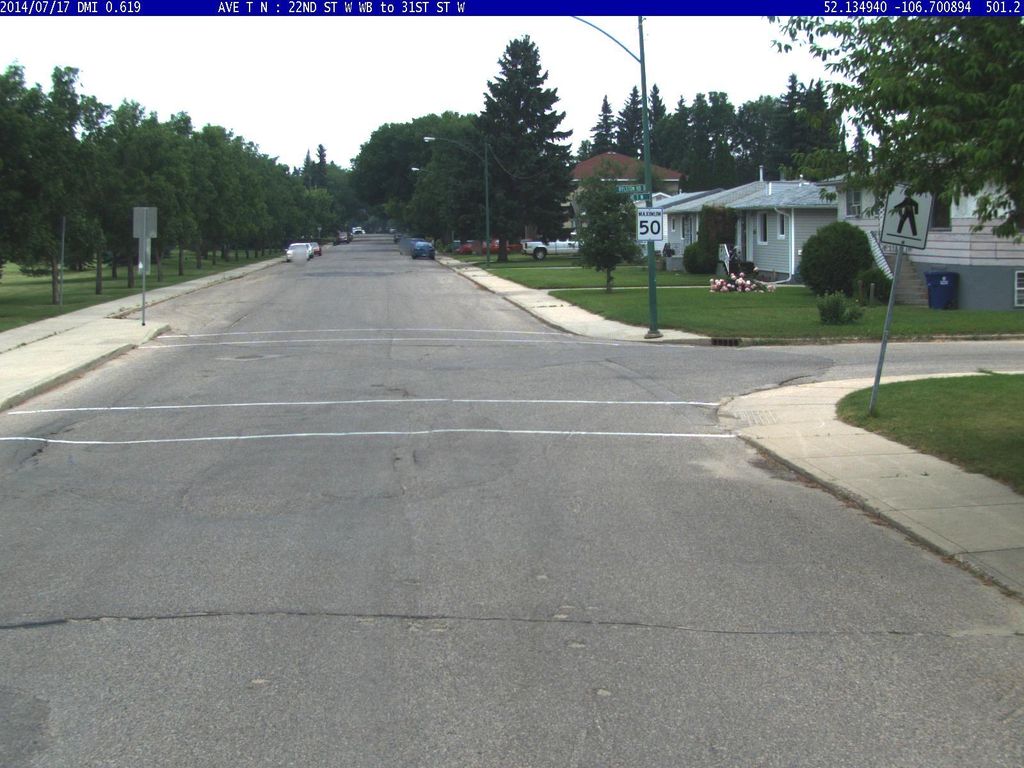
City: saskatoon